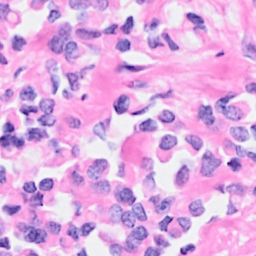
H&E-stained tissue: Breast